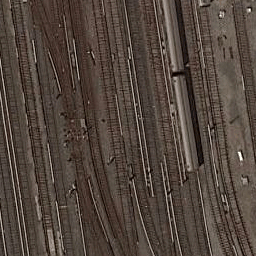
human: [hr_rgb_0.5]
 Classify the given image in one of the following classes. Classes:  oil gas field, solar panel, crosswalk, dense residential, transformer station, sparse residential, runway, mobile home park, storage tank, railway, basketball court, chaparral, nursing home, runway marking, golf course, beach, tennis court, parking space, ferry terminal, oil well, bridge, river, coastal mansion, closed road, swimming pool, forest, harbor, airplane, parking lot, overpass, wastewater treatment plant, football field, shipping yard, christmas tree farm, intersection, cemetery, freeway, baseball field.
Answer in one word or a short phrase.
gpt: railway